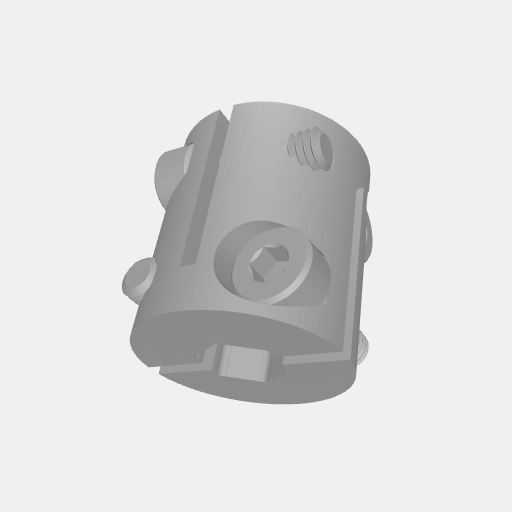
Part: HyperCoupler6DID8RID